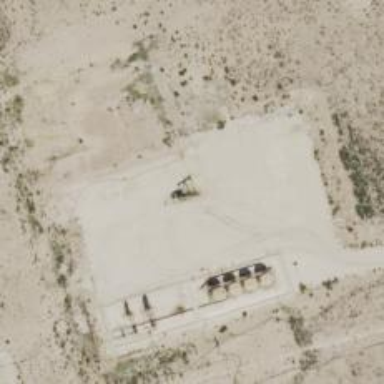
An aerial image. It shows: Petroleum well.